Question: I'm using Highstock to draw curve,There is a dropdown list in my page,when I select one of them,it will display corresponding curve.Default it will display default value's curve,but when I select another one,it will display the newer curve ,but previous curve line still exist.Why?Here is my code:
'''
<script type="text/javascript" src='@Url.Content("~/Scripts/jquery-1.6.min.js")'></script>
<script src='@Url.Content("~/Scripts/highstock.js")' type="text/javascript"></script>
<script src='@Url.Content("~/Scripts/exporting.js")'type="text/javascript"></script>
<div id="T">
</div>
<script type="text/javascript">
var T_chart;
var T_options;
var T1_data = [];
var T2_data = [];
$(document).ready(function () {
draw_chart();
$('#search').click(function () {
redraw_chart();
});
Highcharts.setOptions({
lang: {
rangeSelectorFrom: 'From',
rangeSelectorTo: 'To',
rangeSelectorZoom:'Range'
},
global: {
useUTC: false
}
});
});
T_options = {
chart: {
renderTo: 'T',
type: 'spline'
},
navigator:{
enabled:false
},
rangeSelector: {
buttons: [{
count: 1,
type: 'day',
text: 'Day'
}, {
count: 1,
type: 'week',
text: 'Week'
}, {
count: 1,
type: 'month',
text: 'Month'
}, {
count: 1,
type: 'year',
text: 'Year'
}, {
type: 'all',
text: 'All'
}],
selected: 0
},
title: {
text: 'Temperature Chart'
},
exporting: {
enabled: false
},
credits: {
enabled: false
},
yAxis: {
labels: {
x: -10,
y: 0
}
},
series: []
};
function draw_chart() {
storenum = $(".StoreNum").val();
$.getJSON("HisGraData", { storenum: storenum }, function (data) {
$.each(data, function (index, item) {
//Date Format
var date = new Date(parseInt((item.Time).replace("/Date(", "").replace(")/", "").split("+")[0]));
T1_data.push([Date.parse(date.toString()), item.T1]);
T2_data.push([Date.parse(date.toString()), item.T2]);
});
T_options.series.push({ name: 'T1', data: T1_data });
T_options.series.push({ name: 'T2', data: T2_data });
T_chart = new Highcharts.StockChart(T_options);
});
}
function redraw_chart() {
storenum = $(".StoreNum").val(); //dropdown list ,select one
while (T_chart.series.length > 0)
T_chart.series[0].remove();
T1_data = [];
T2_data = [];
$.getJSON("HisGraData", { storenum: storenum }, function (data) {
$.each(data, function (index, item) {
//DateFormat
var date = new Date(parseInt((item.Time).replace("/Date(", "").replace(")/", "").split("+")[0]));
T1_data.push([Date.parse(date.toString()), item.T1]);
T2_data.push([Date.parse(date.toString()), item.T2]);
});
T_chart.addSeries({ name: 'T1', data: T1_data });
T_chart.addSeries({ name: 'T2', data: T2_data });
T_chart.redraw();
});
}
'''
Here is my capture:

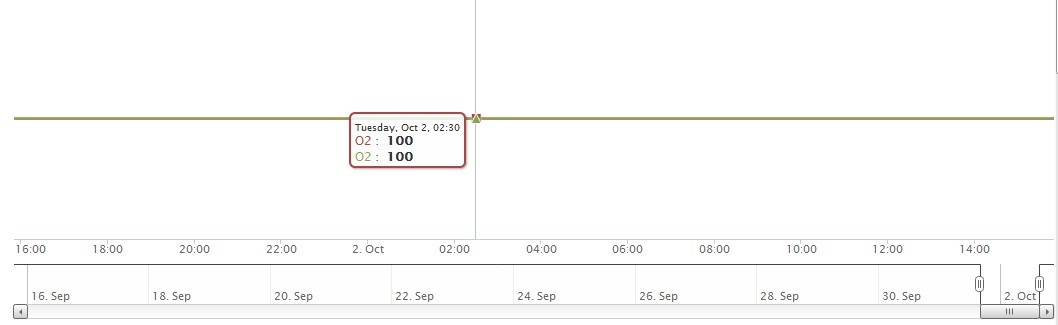
Answer: I suspect your problem is in the while loop which removes the series.
Rather than removing all the series, and then calling addSeries, why not just use series.setData() ?
<URL>
Try something like:
'''
function redraw_chart() {
storenum = $(".StoreNum").val(); //dropdown list ,select one
T1_data = [];
T2_data = [];
$.getJSON("HisGraData", { storenum: storenum }, function (data) {
$.each(data, function (index, item) {
//DateFormat
var date = new Date(parseInt((item.Time).replace("/Date(", "").replace(")/", "").split("+")[0]));
T1_data.push([Date.parse(date.toString()), item.T1]);
T2_data.push([Date.parse(date.toString()), item.T2]);
});
T_chart.series[0].setData(T1_Data, false);
T_chart.series[1].setData(T2_Data, true);
}
'''
Note the last parameter which tells it whether to redraw or not.